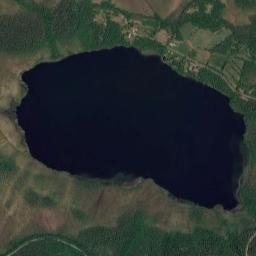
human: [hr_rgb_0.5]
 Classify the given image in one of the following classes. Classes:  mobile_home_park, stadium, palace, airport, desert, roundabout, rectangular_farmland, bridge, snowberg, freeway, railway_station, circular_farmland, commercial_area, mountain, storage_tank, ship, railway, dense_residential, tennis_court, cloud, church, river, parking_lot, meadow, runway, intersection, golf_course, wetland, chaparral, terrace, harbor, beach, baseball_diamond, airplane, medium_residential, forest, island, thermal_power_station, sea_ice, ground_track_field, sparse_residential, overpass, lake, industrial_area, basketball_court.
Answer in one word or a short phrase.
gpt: lake